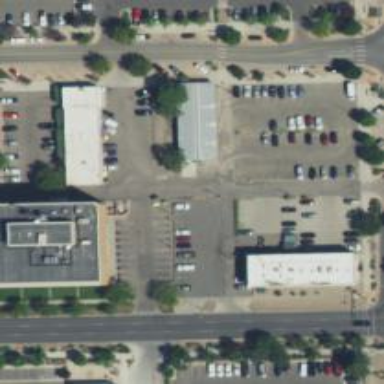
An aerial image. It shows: Parking space.